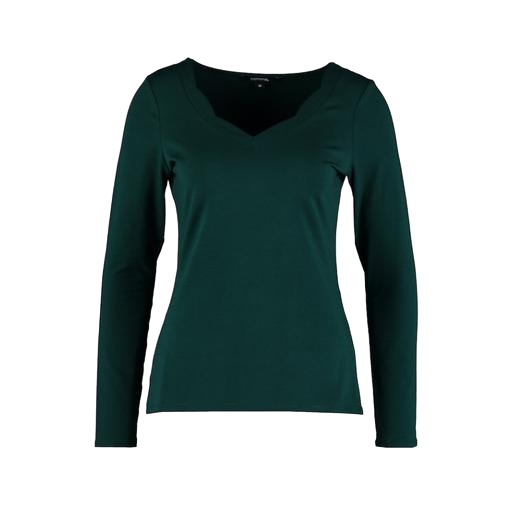
green three-quarter-sleeve top only macy, long sleeved green tee, long-sleeve t-shirt only macy, white background